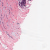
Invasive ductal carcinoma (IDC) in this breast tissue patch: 0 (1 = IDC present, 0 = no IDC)